Milling tool wear sample.
Tool blade image: 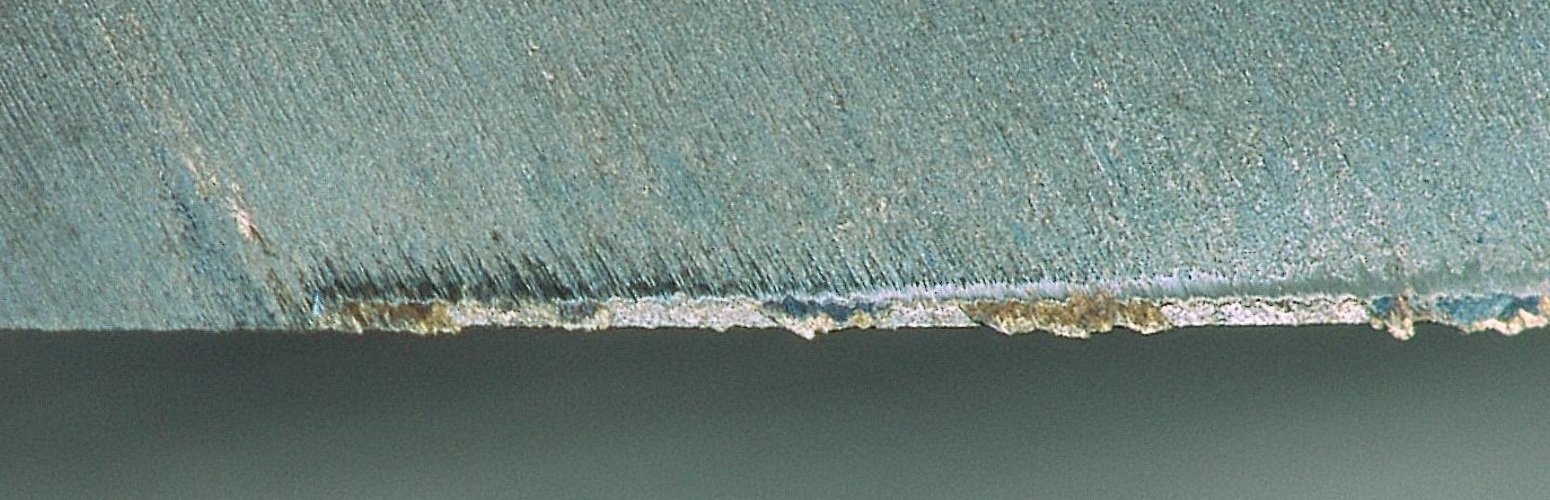
Chip image: 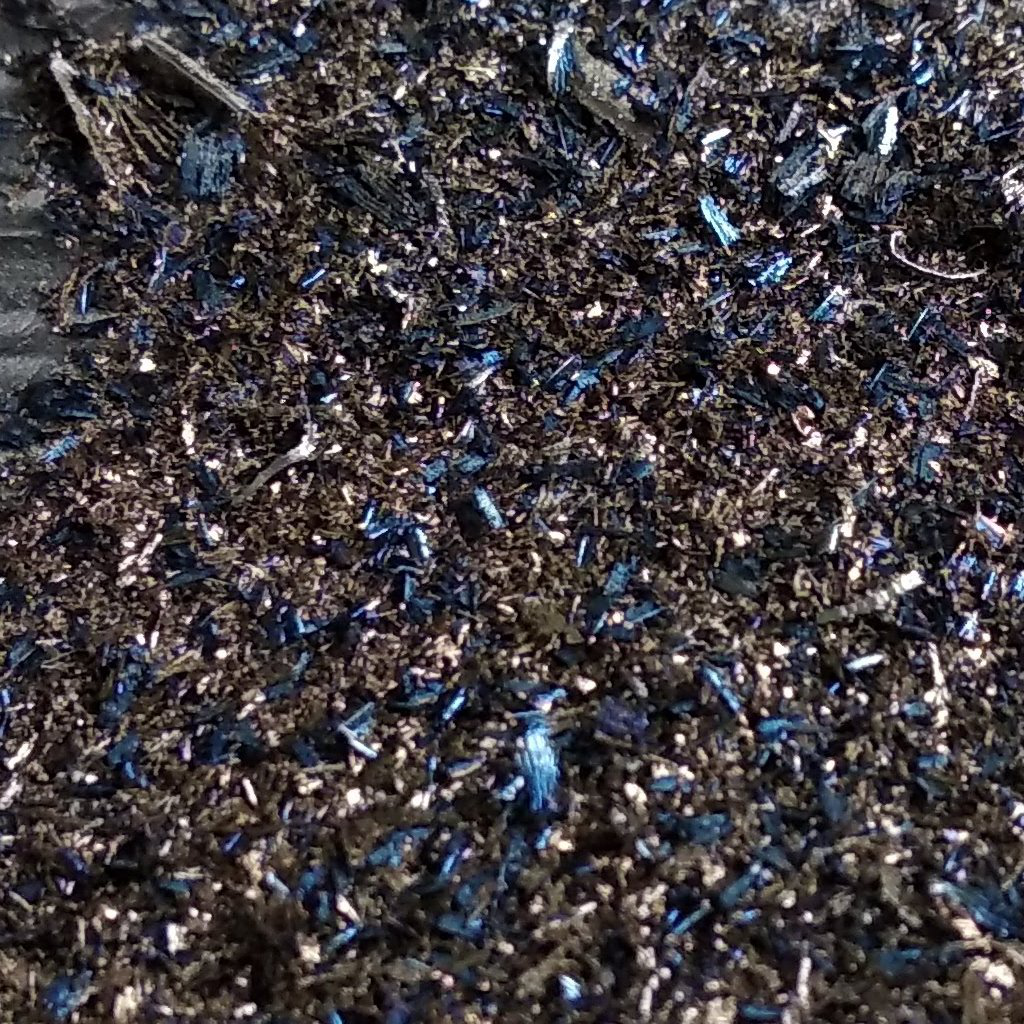
Workpiece image: 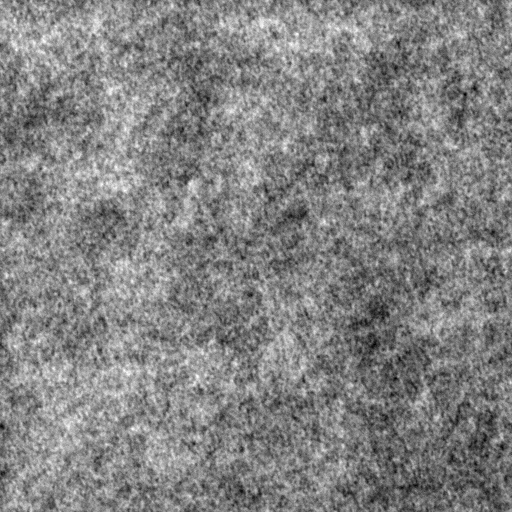
Tool wear state: dulled
Gaps: 10.4
Flank wear: 116.92
Overhang: 35.33
Force-signal Mel-spectrograms (X, Y, Z axes): 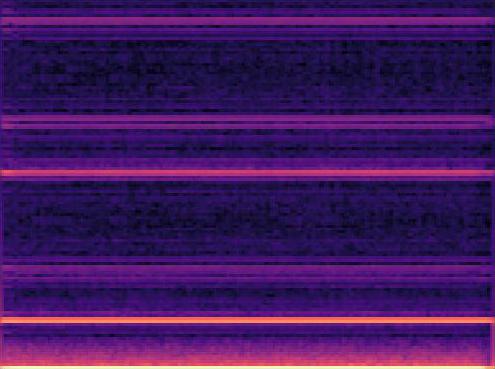 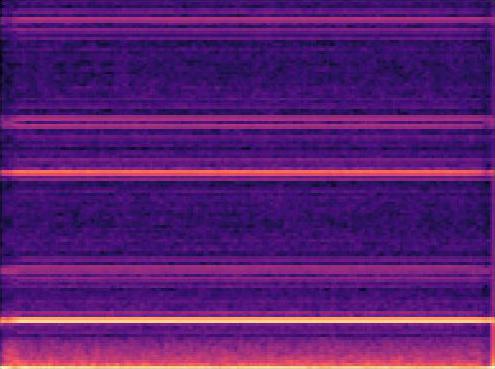 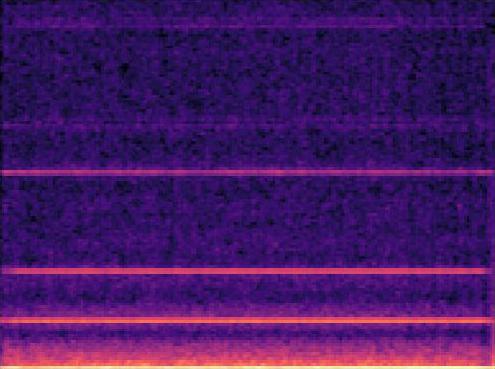
Force-signal scalograms (X, Y, Z axes): 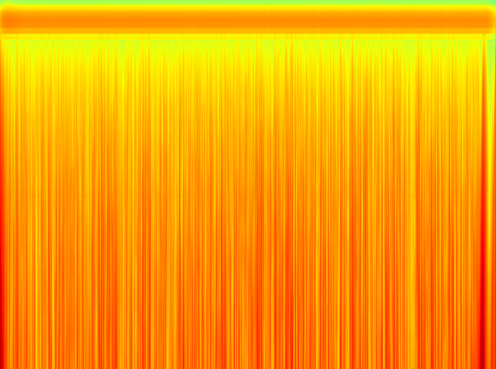 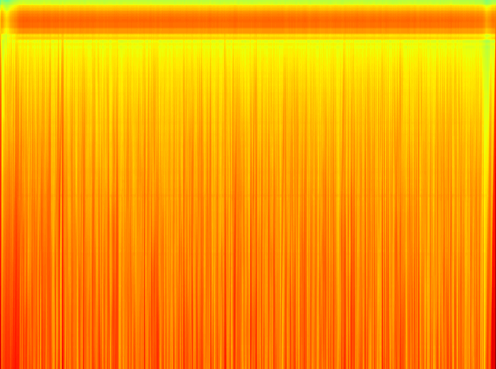 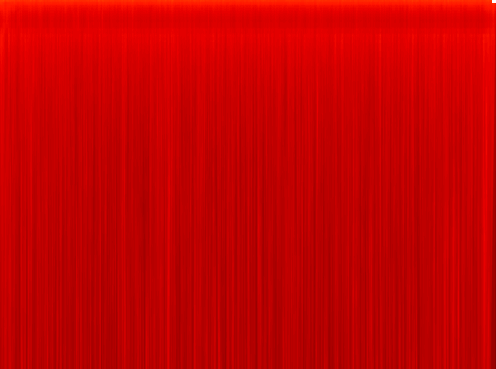
Force phase: accelerated_severe_wear